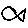
Label: fish